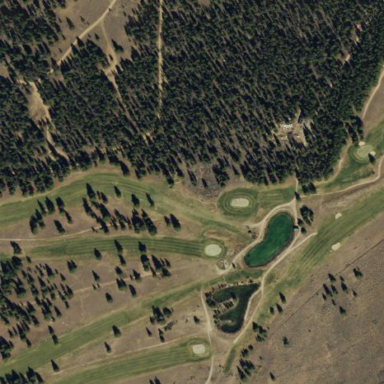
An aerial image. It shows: Golf course.